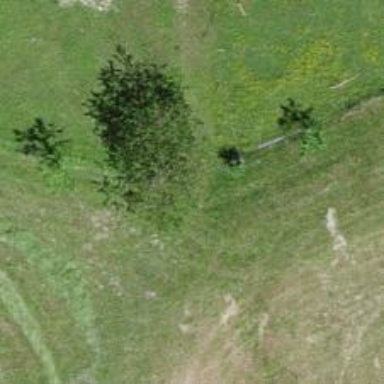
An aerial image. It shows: Single tag "natural: tree."